Question: I have this view hierarchy:

The three buttons don't response. They are enabled, just when I touch there, they don't do anything (not even change their gradient/tint) which tells me they are not even received the touches. Is there something I am doing wrong?
Thanks
User interaction is enabled on all the buttons' superviews, and the buttons themselves. The buttons are also enabled.
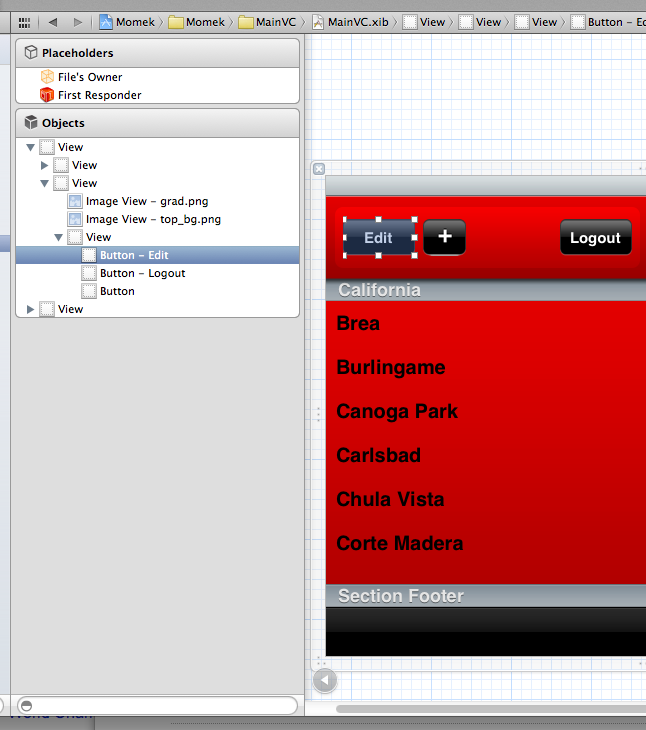
Answer: Are you using any imageViews on top or containing the UIButtons? If so, sometimes, those absorb the touches because they have the 'userInteraction' boolean set to 'NO' by default. Maybe even getting rid of your gradient imageView (for the time being) to determine if those are causing the issues.
If not, I would set a breakpoint on the viewDidLoad method of the superview and type in '[self.view recursiveDescription]'. It should give you at-a-glance overview of what's around those buttons and might be stealing the touches.
Good luck!